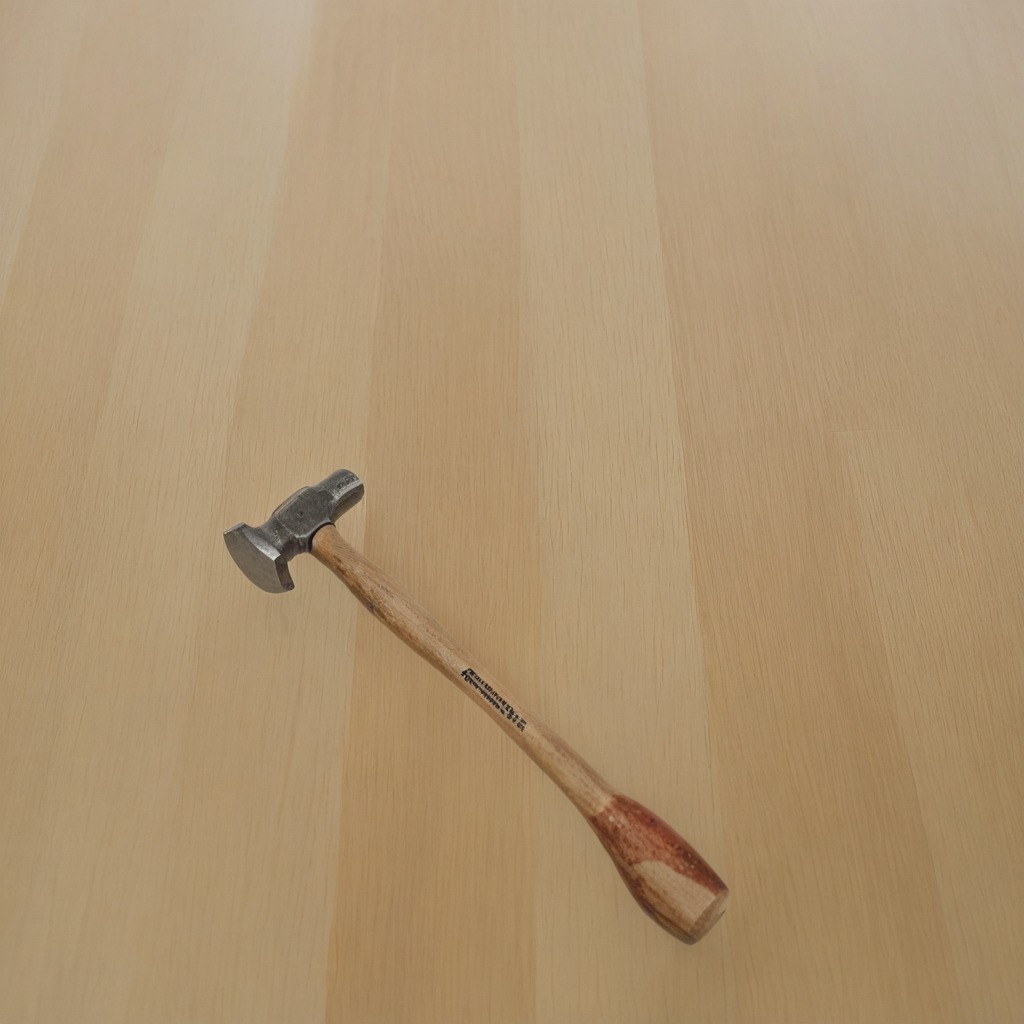
A hammer lies on the plywood surface in a paint workshop lit by afternoon window light.